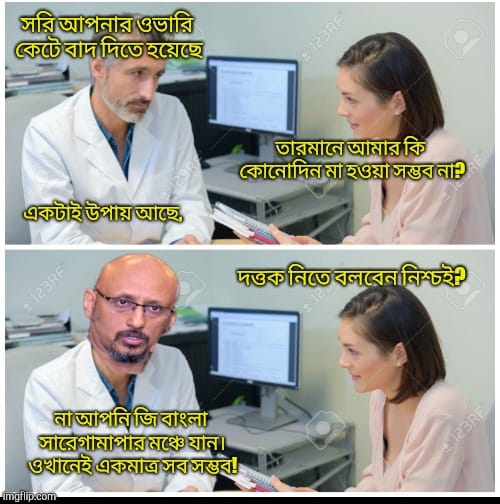
Text: সরি আপনার ওভারি কেটে বাদ দিতে হয়েছে। তারমানে আমার কি কোনোদিন মা হওয়া সম্ভব না? একটাই উপায় আছে, দত্তক নিতে বলবেন নিশ্চই? না আপনি জি বাংলা সারেগামাপার মঞ্চে যান। ওখানেই একমাত্র সব সম্ভব!
Label: Non Hate